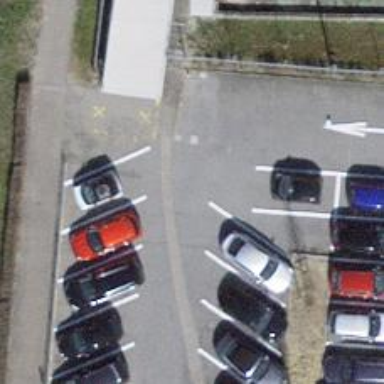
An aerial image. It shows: Parking aisle designated as service road.